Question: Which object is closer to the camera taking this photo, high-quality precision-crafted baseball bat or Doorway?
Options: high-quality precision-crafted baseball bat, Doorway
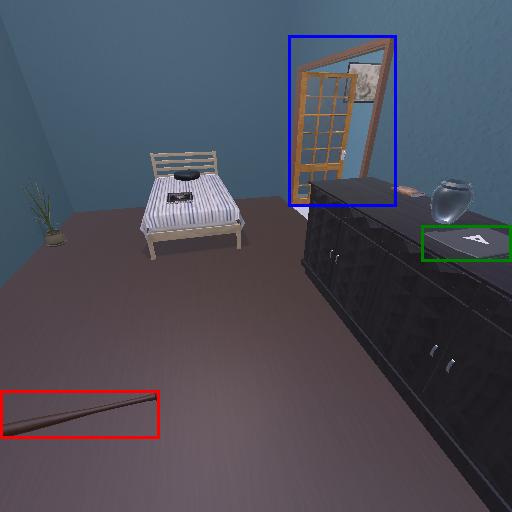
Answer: high-quality precision-crafted baseball bat